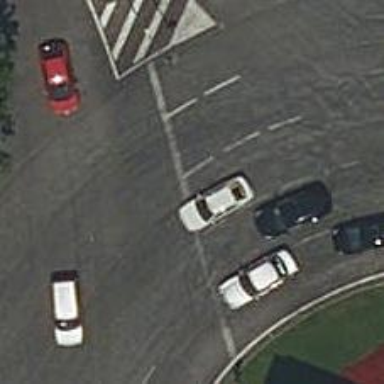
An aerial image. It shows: Road with traffic signals.